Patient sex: F
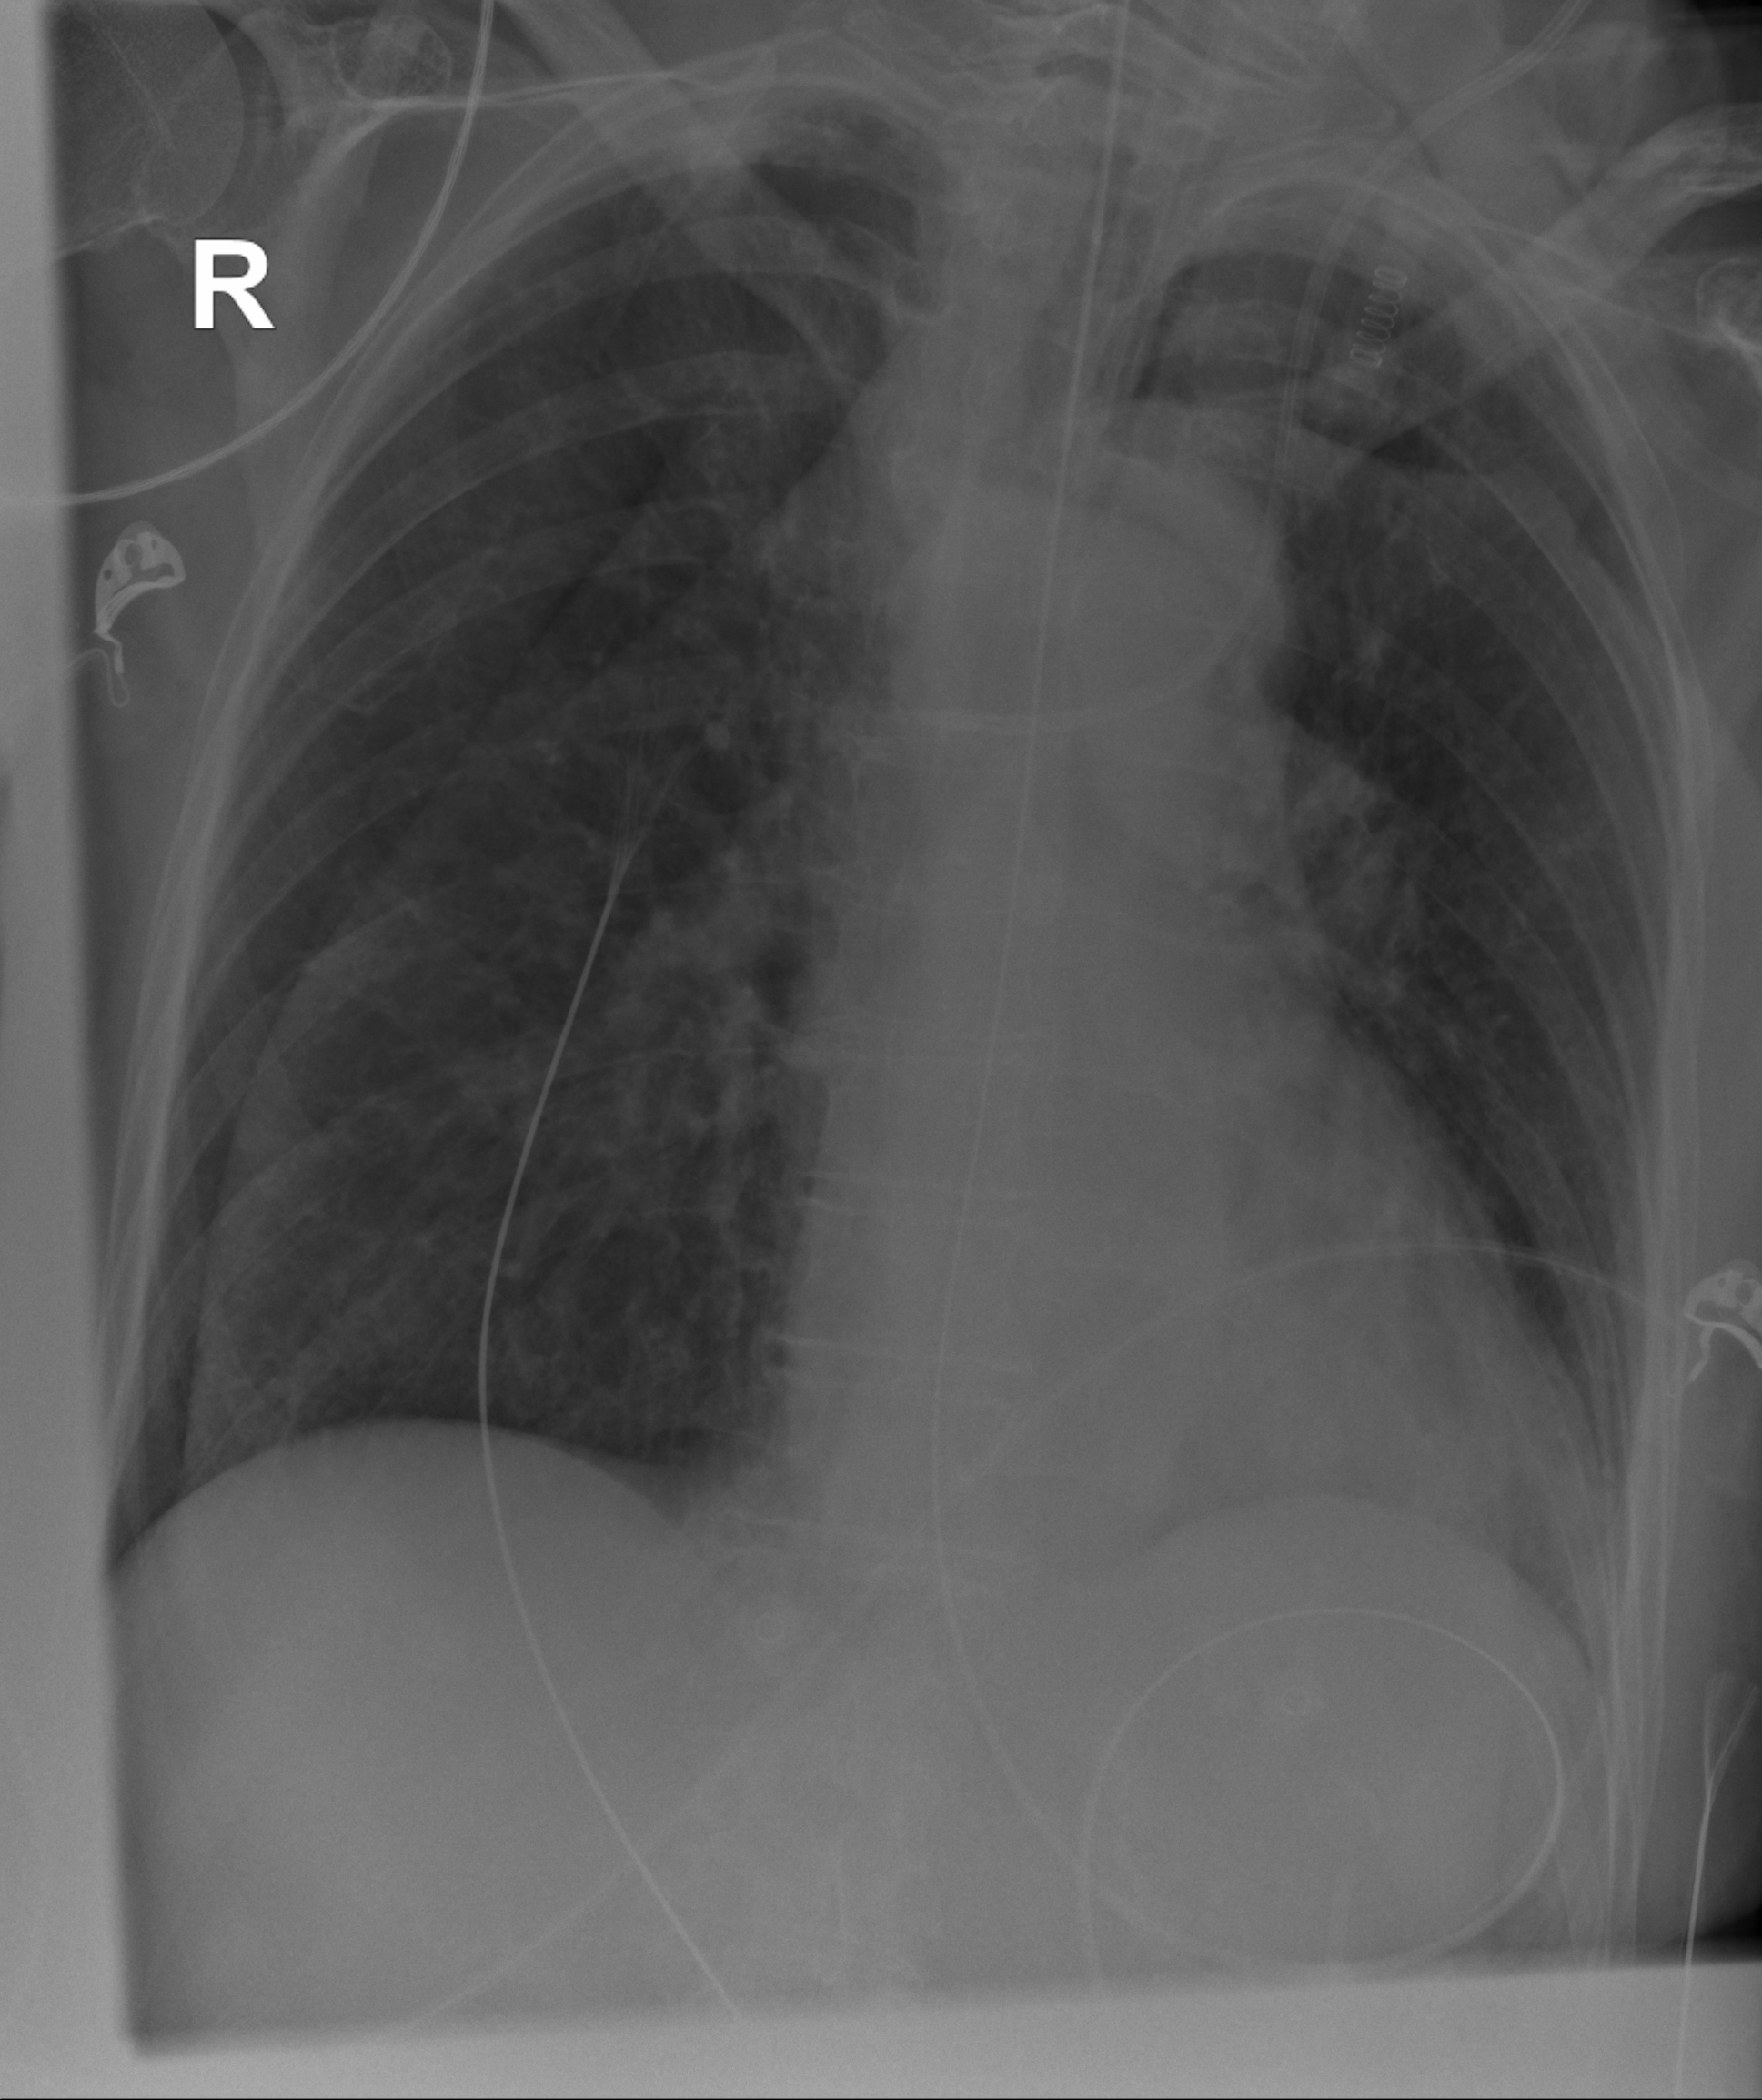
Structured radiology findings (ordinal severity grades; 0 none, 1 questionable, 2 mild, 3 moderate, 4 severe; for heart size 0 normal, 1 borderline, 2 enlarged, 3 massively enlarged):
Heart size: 0
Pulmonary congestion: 2
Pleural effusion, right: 0
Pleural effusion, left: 0
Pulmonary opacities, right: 0
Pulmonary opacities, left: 0
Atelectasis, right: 2
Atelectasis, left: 2